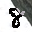
Label: 8